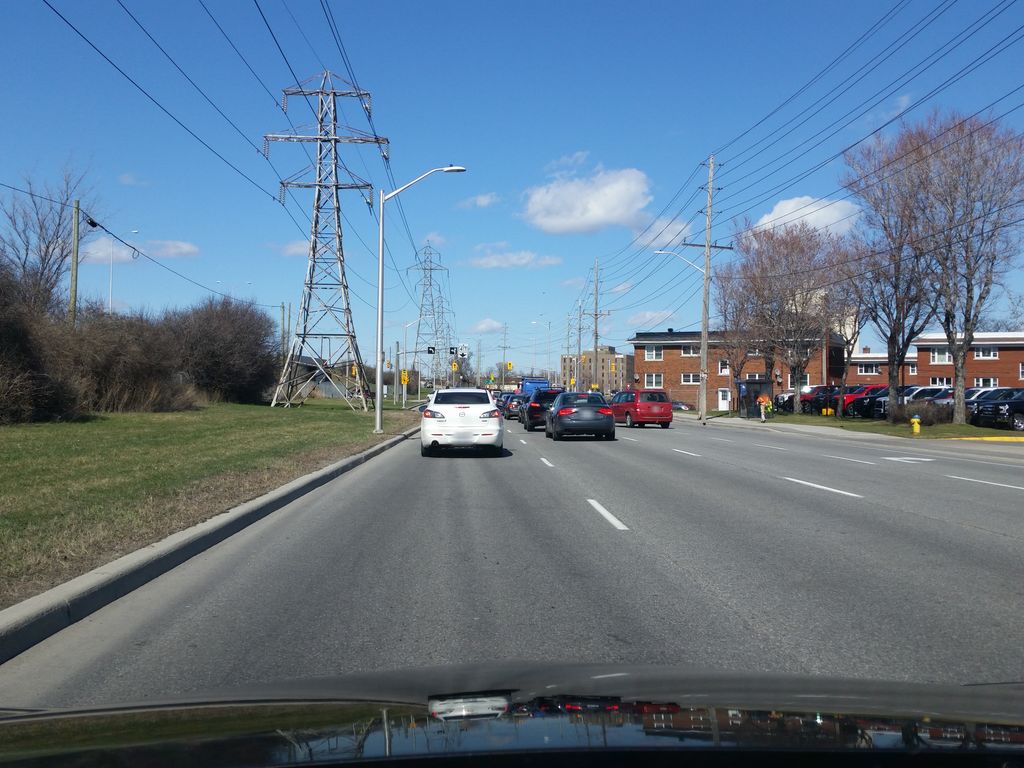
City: ottawa-gatineau